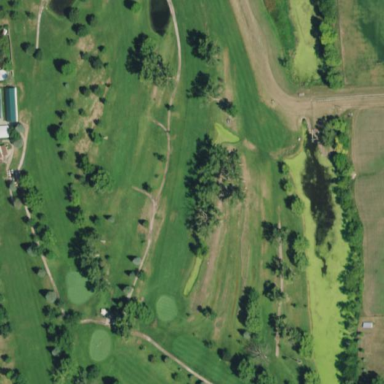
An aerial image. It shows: Golf course.